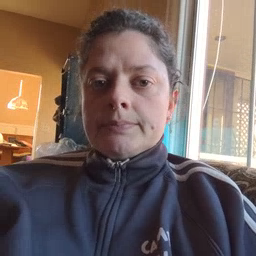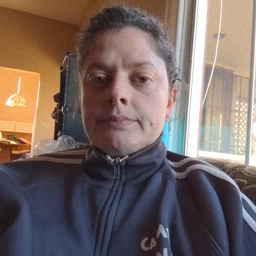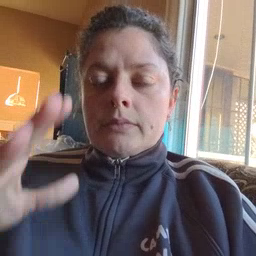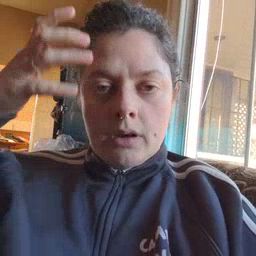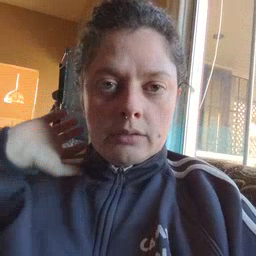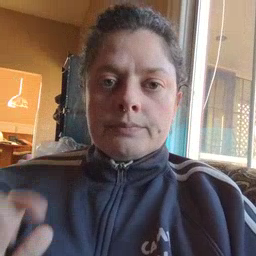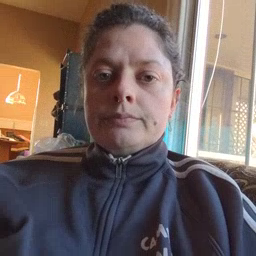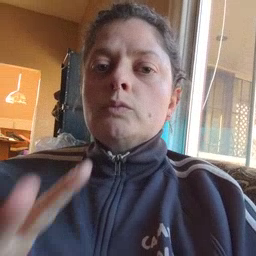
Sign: lion